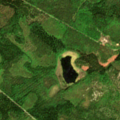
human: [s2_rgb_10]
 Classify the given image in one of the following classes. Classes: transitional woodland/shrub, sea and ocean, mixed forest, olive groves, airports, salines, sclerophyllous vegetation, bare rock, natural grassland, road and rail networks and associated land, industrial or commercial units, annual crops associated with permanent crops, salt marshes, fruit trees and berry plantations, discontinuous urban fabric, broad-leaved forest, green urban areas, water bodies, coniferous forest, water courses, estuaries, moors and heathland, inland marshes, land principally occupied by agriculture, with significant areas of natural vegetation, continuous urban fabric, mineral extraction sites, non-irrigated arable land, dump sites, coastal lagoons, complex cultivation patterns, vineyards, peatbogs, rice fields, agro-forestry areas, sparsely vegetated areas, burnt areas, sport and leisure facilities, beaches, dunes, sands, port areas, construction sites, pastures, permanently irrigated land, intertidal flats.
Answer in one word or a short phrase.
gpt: coniferous forest, mixed forest, transitional woodland/shrub